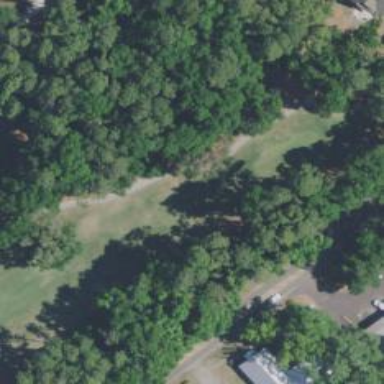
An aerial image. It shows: Path for both roads and golfers.